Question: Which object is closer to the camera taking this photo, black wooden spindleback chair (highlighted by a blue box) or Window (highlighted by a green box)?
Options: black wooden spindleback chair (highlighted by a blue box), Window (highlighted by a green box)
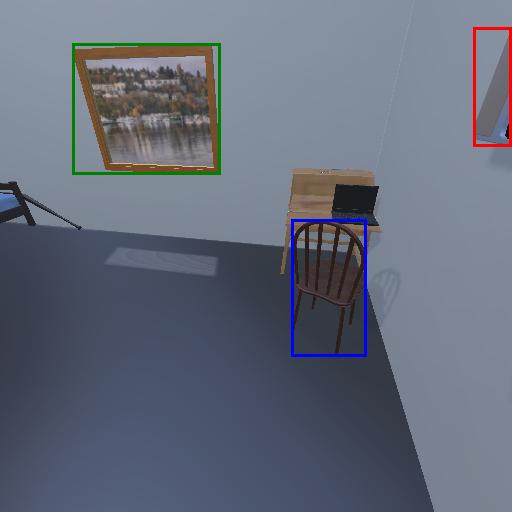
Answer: black wooden spindleback chair (highlighted by a blue box)